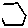
Label: hexagon